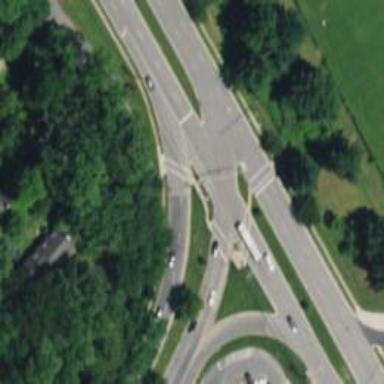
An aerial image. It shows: Marked crossing with pedestrian island.